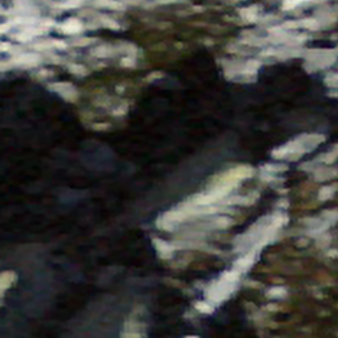
Label: other